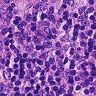
Metastatic tissue present: yes